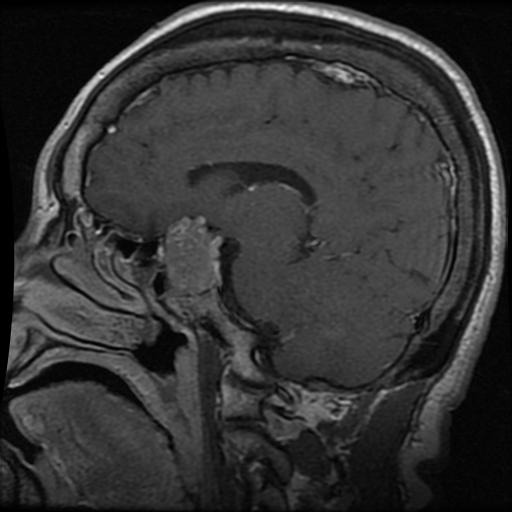
Label: pituitary